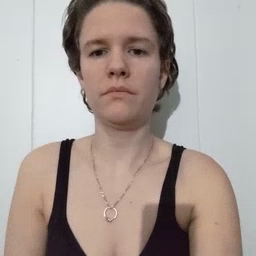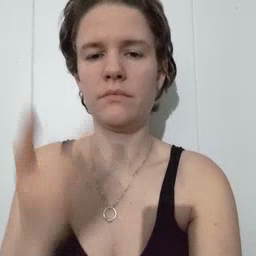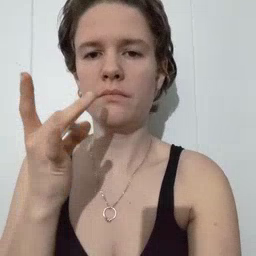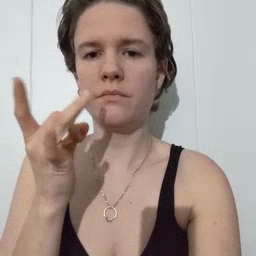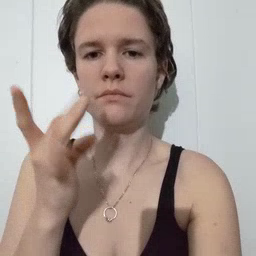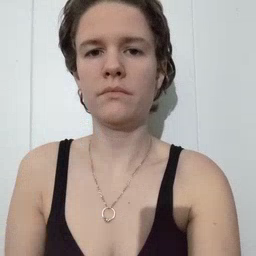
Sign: snack